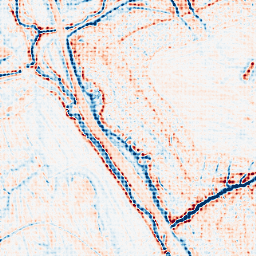
Category: multiscale
Decomposition family: dog_multiscale
Decomposition parameters: sigma_ratio: 1.6
n_scales: 3
base_sigma: 0.5
Upsampling method: sinc_blackman
Upsampling parameters: scale: 4
kernel_size: 4
Upsampling scale: 4